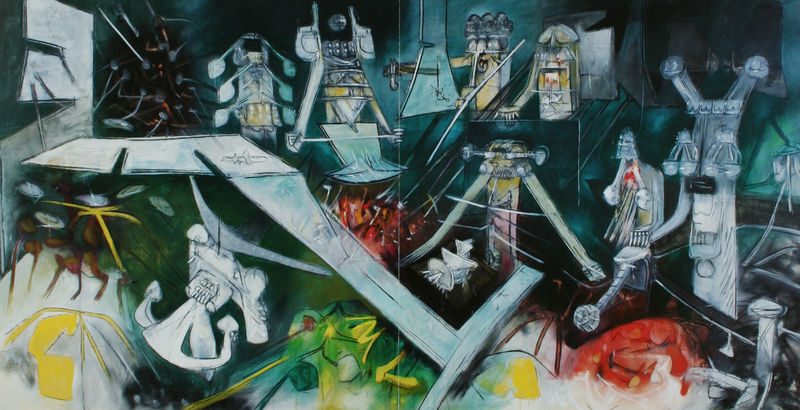
Titel: L'atout, Der Trumpf
Künstler: Roberto Matta
Standort: Berlin
Institution: Sammlung Onnasch
Schlagwörter: blau, dunkel, feuer, weiß, gelb, grün, komposition, bewegung, braun, bunt, grau, hell, licht, schwarz, zeichnung, hunde, rot, tiere, kalt, abstrakt, flächen, modern, linien, fabrik, figuren, krieg, striche, futurismus, maschine, rechteck, futuristisch, kabel, kälte, technik, zähne, picasso, albtraum, drähte, maschinen, labor, experiment, geräte, energie, version, zukunft, matta, ufo, ufos, roboter, i´m robot, science fiction